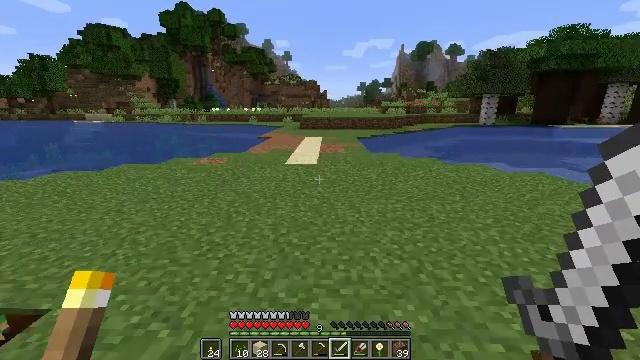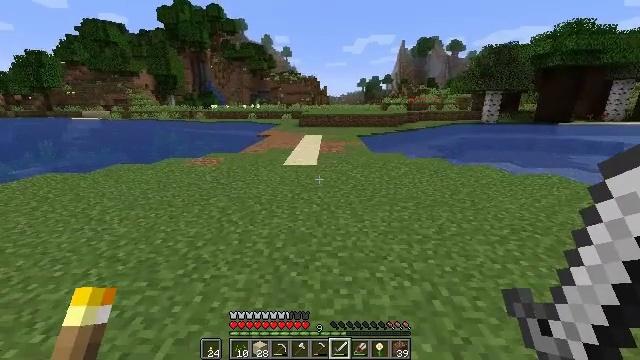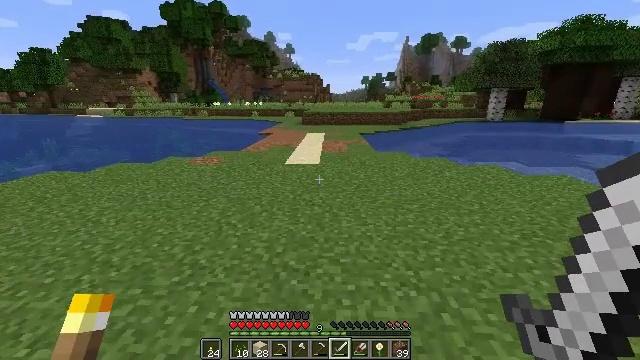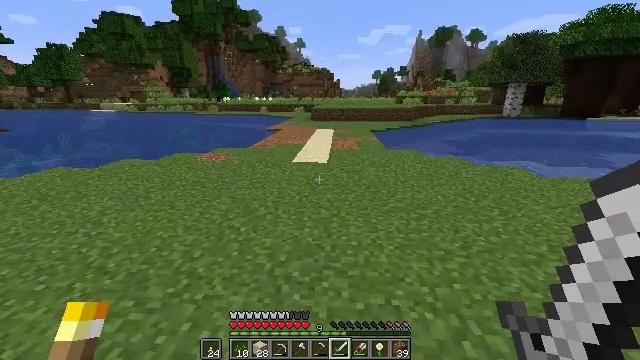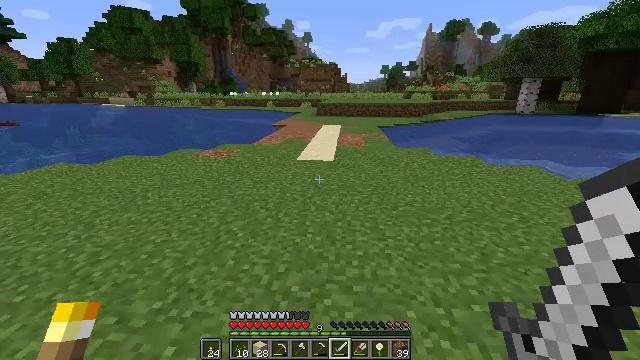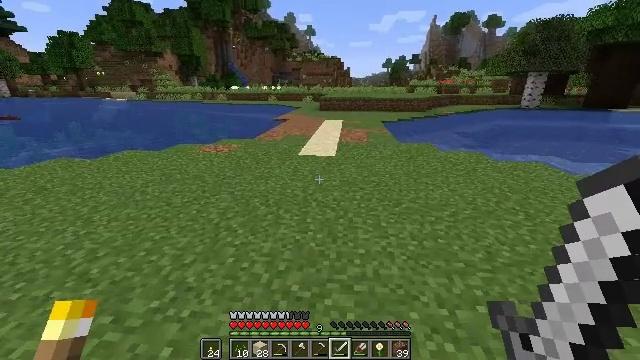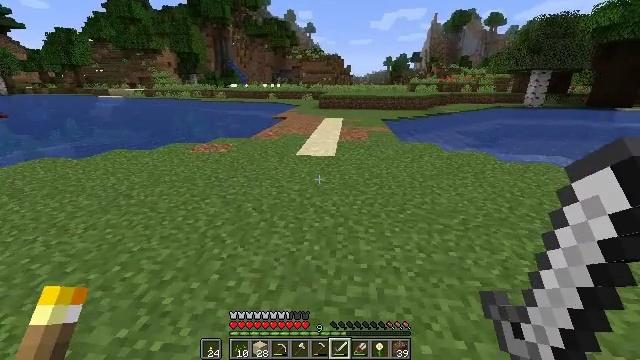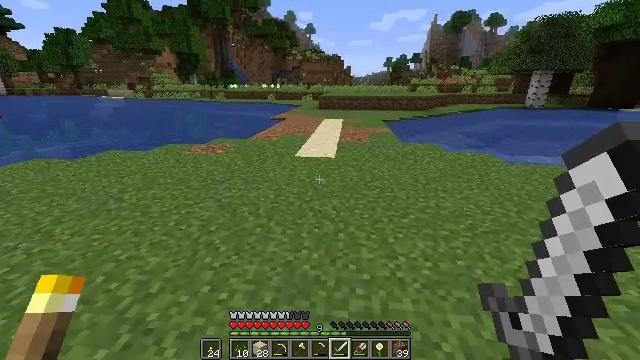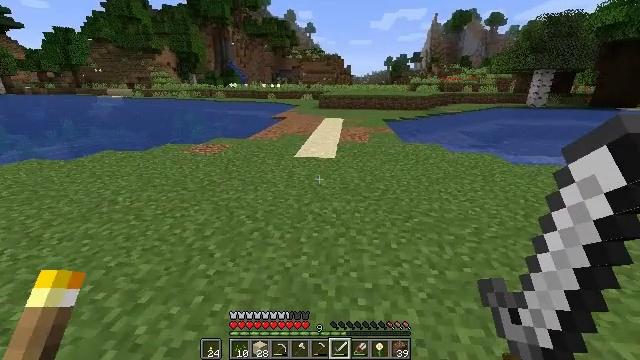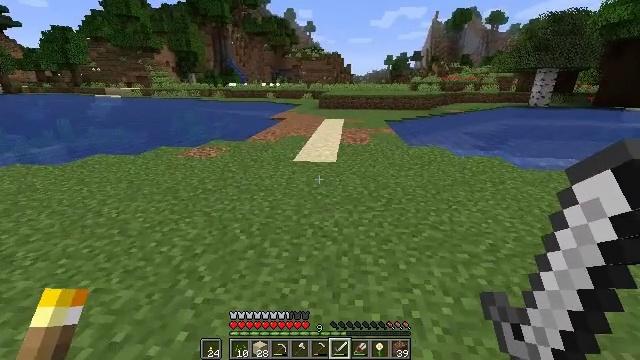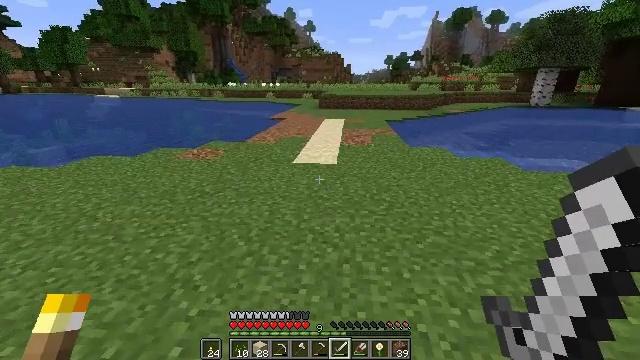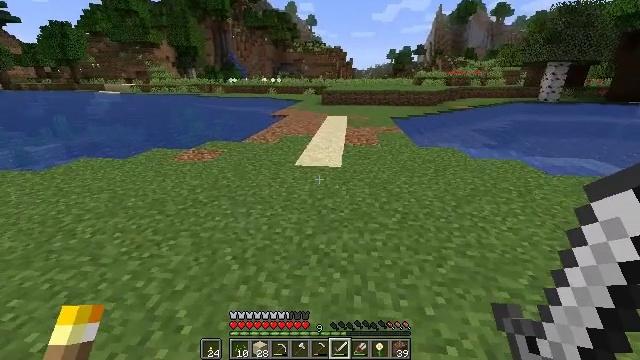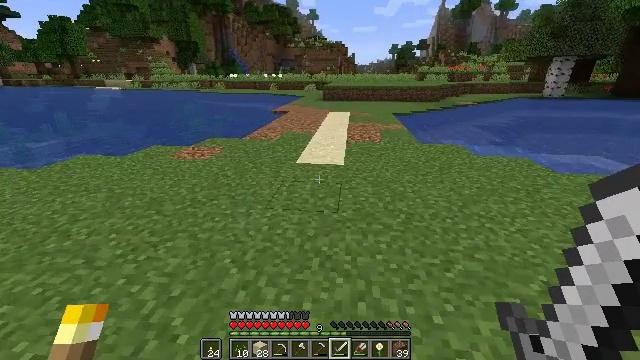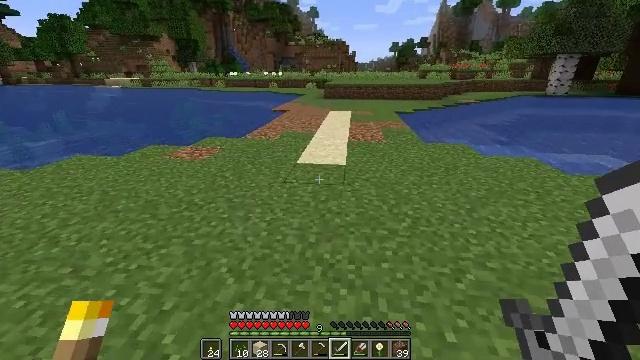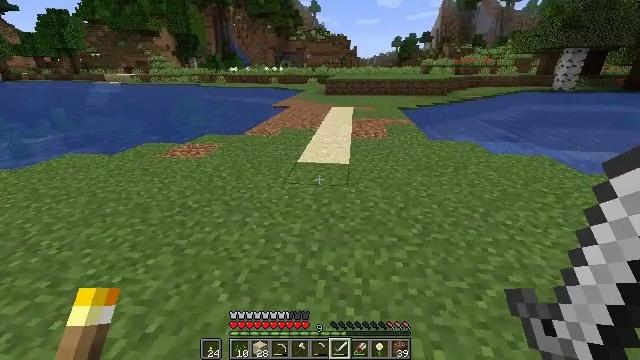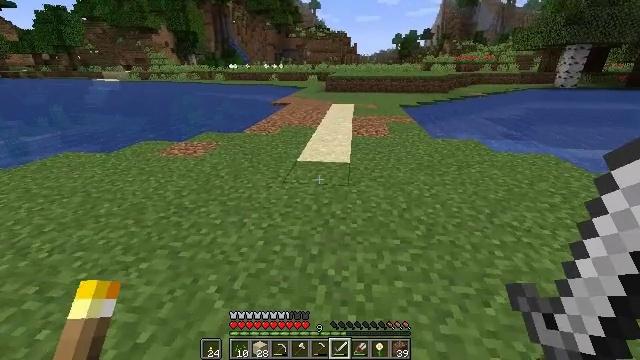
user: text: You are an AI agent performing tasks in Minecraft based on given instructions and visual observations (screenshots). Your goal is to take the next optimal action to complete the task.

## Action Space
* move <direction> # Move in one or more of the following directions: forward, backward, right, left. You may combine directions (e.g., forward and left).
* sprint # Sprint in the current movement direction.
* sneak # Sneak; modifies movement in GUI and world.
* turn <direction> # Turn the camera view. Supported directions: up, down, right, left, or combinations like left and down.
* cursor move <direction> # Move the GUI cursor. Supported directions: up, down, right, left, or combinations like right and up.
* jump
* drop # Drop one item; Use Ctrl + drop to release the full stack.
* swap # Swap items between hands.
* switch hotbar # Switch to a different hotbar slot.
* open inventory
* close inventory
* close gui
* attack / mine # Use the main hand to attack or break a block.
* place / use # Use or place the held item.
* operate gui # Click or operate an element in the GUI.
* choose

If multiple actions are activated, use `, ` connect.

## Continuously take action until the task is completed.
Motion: motion action
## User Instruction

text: Attack the ground to gather sand.
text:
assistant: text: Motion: move forward
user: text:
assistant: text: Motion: move forward
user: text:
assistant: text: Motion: move forward, turn left
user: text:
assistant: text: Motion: move forward, turn left and down
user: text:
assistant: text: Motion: move forward, turn down
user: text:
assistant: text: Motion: move forward
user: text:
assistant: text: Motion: move forward
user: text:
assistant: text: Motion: move forward
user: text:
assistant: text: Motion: move forward
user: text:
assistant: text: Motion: move forward
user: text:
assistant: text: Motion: move forward
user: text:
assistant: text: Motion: move forward
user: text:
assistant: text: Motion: move forward
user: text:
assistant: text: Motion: move forward, turn down
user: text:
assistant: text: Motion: move forward
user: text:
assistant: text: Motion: move forward, turn down
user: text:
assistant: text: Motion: move forward, turn right and down
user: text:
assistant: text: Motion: move forward
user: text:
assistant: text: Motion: move forward
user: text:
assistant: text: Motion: move forward
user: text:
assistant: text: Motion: move forward
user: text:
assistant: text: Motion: move forward
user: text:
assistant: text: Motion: move forward
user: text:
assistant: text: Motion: no_op
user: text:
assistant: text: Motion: no_op
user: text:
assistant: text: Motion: no_op
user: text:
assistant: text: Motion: no_op
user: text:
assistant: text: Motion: turn right
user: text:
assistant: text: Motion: turn right
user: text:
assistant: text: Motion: turn right and down